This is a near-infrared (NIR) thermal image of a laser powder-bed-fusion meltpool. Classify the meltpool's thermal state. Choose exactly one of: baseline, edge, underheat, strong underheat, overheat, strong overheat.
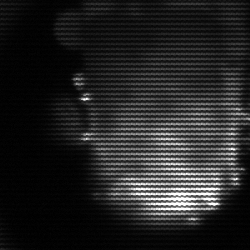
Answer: baseline